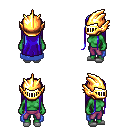
a pixel art fantasy rpg character, female body template, orc, green skin, blue cape, magenta pants, blue extra-long hairstyle, gold helm, white slippers, four views (front, back, left, right), 2x2 character sprite sheet, small pixel art, hard edges, no anti-aliasing